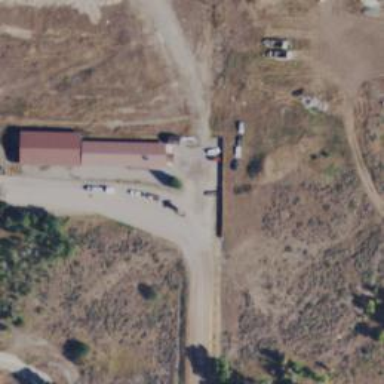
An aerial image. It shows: Animal shelter.